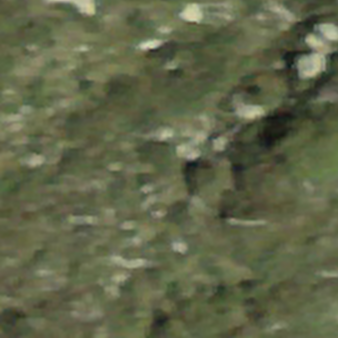
Label: other